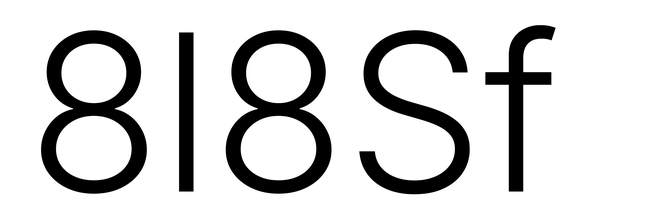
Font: Inter_Light